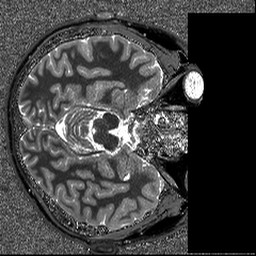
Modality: T1map
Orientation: axial
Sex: male